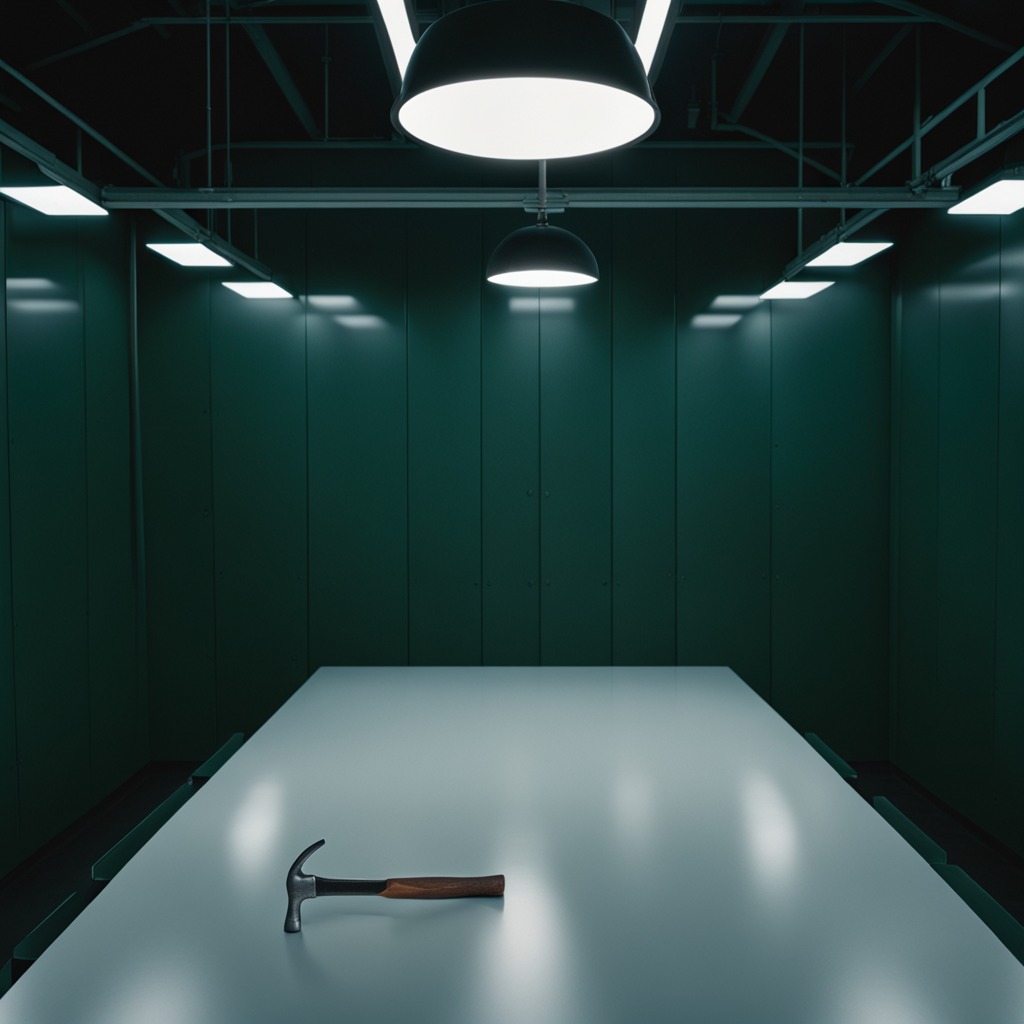
A hammer lying on a clean empty table in a railway signal maintenance room lit by harsh overhead fluorescents photorealistic surface textures crisp shadows high dynamic range